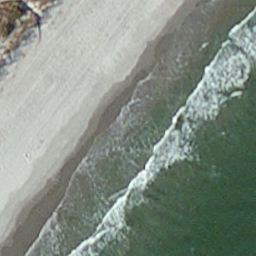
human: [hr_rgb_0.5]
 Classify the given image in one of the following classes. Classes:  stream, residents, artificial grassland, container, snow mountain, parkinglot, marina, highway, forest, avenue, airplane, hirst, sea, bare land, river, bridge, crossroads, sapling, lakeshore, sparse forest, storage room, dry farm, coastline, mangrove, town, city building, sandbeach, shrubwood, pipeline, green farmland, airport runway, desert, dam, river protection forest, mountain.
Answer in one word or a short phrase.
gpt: coastline